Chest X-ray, PA view. Patient: 48 years old, sex F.
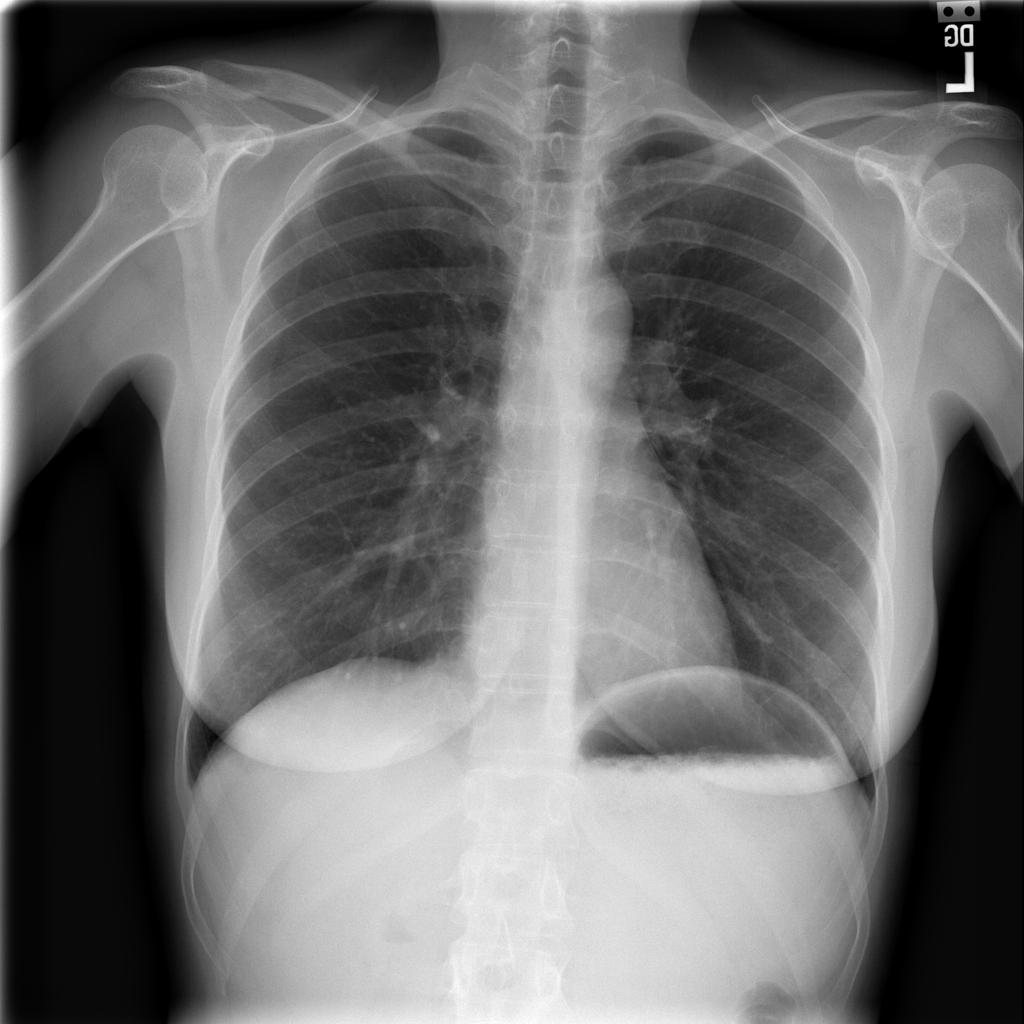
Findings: No Finding